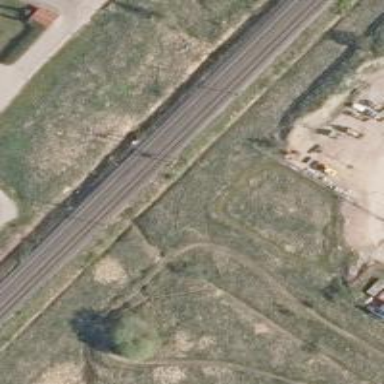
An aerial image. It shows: Railway track with continuous electrified contact line.